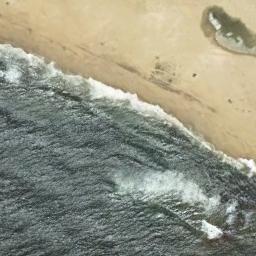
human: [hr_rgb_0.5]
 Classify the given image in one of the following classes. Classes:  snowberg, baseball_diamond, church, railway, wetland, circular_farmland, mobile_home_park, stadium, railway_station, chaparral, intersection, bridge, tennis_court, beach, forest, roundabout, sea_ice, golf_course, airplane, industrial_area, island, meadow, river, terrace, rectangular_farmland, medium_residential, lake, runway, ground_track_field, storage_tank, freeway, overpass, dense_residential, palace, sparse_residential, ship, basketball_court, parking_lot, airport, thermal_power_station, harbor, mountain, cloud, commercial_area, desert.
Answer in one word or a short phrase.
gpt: beach